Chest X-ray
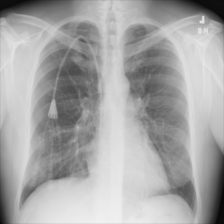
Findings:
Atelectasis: negative
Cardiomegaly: negative
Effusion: negative
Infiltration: negative
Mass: negative
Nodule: negative
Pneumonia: negative
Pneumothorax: negative
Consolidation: negative
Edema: negative
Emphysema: negative
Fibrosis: negative
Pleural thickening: negative
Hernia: negative